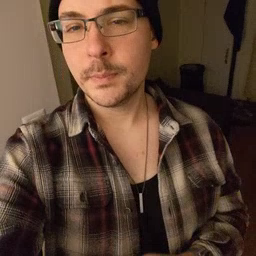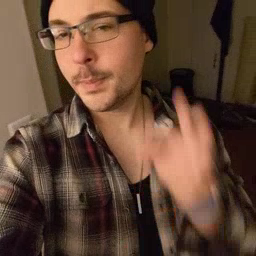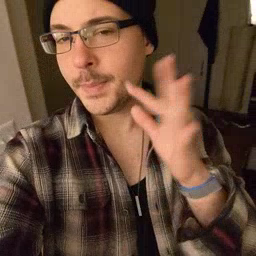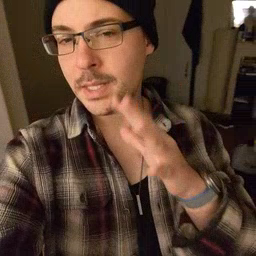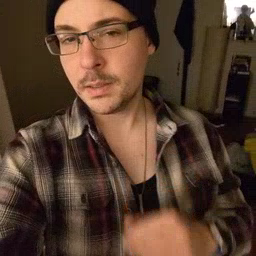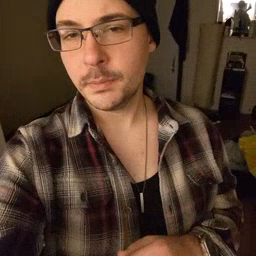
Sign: bee